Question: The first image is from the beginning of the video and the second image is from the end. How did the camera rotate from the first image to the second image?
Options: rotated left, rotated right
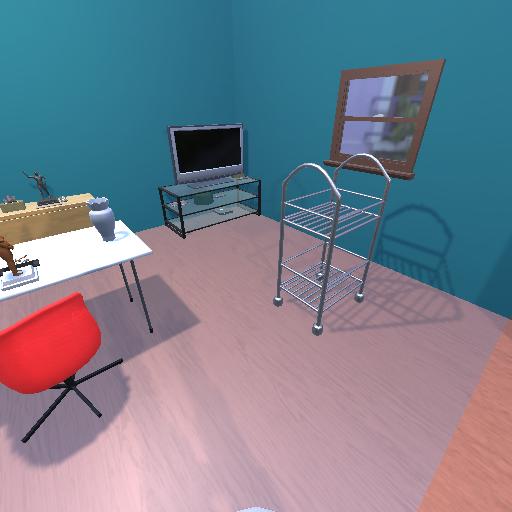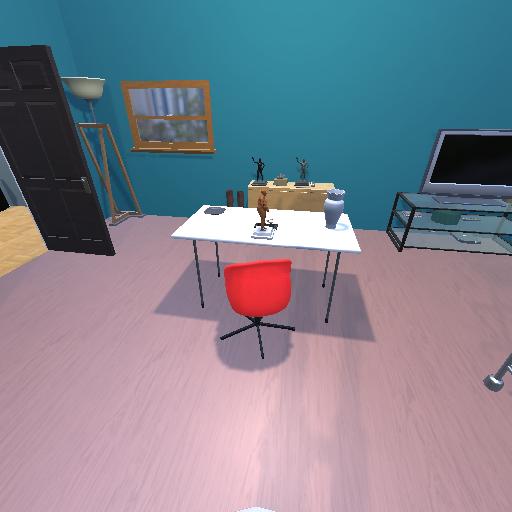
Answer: rotated left